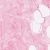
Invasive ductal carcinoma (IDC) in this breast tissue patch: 0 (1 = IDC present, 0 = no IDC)